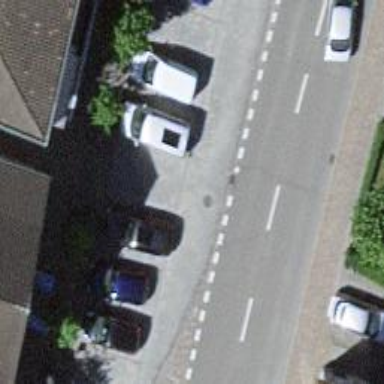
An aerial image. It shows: Street-side parking area.